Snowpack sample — Buffalo Mountain, Silverthorne, Colorado, USA (2/22/26, 2:02 PM MST)
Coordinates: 39.622, -106.113
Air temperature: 33 °F
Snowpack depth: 63 cm
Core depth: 50 cm
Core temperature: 28.4 °F
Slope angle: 11°, slope face: 116°
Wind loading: low
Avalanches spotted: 0
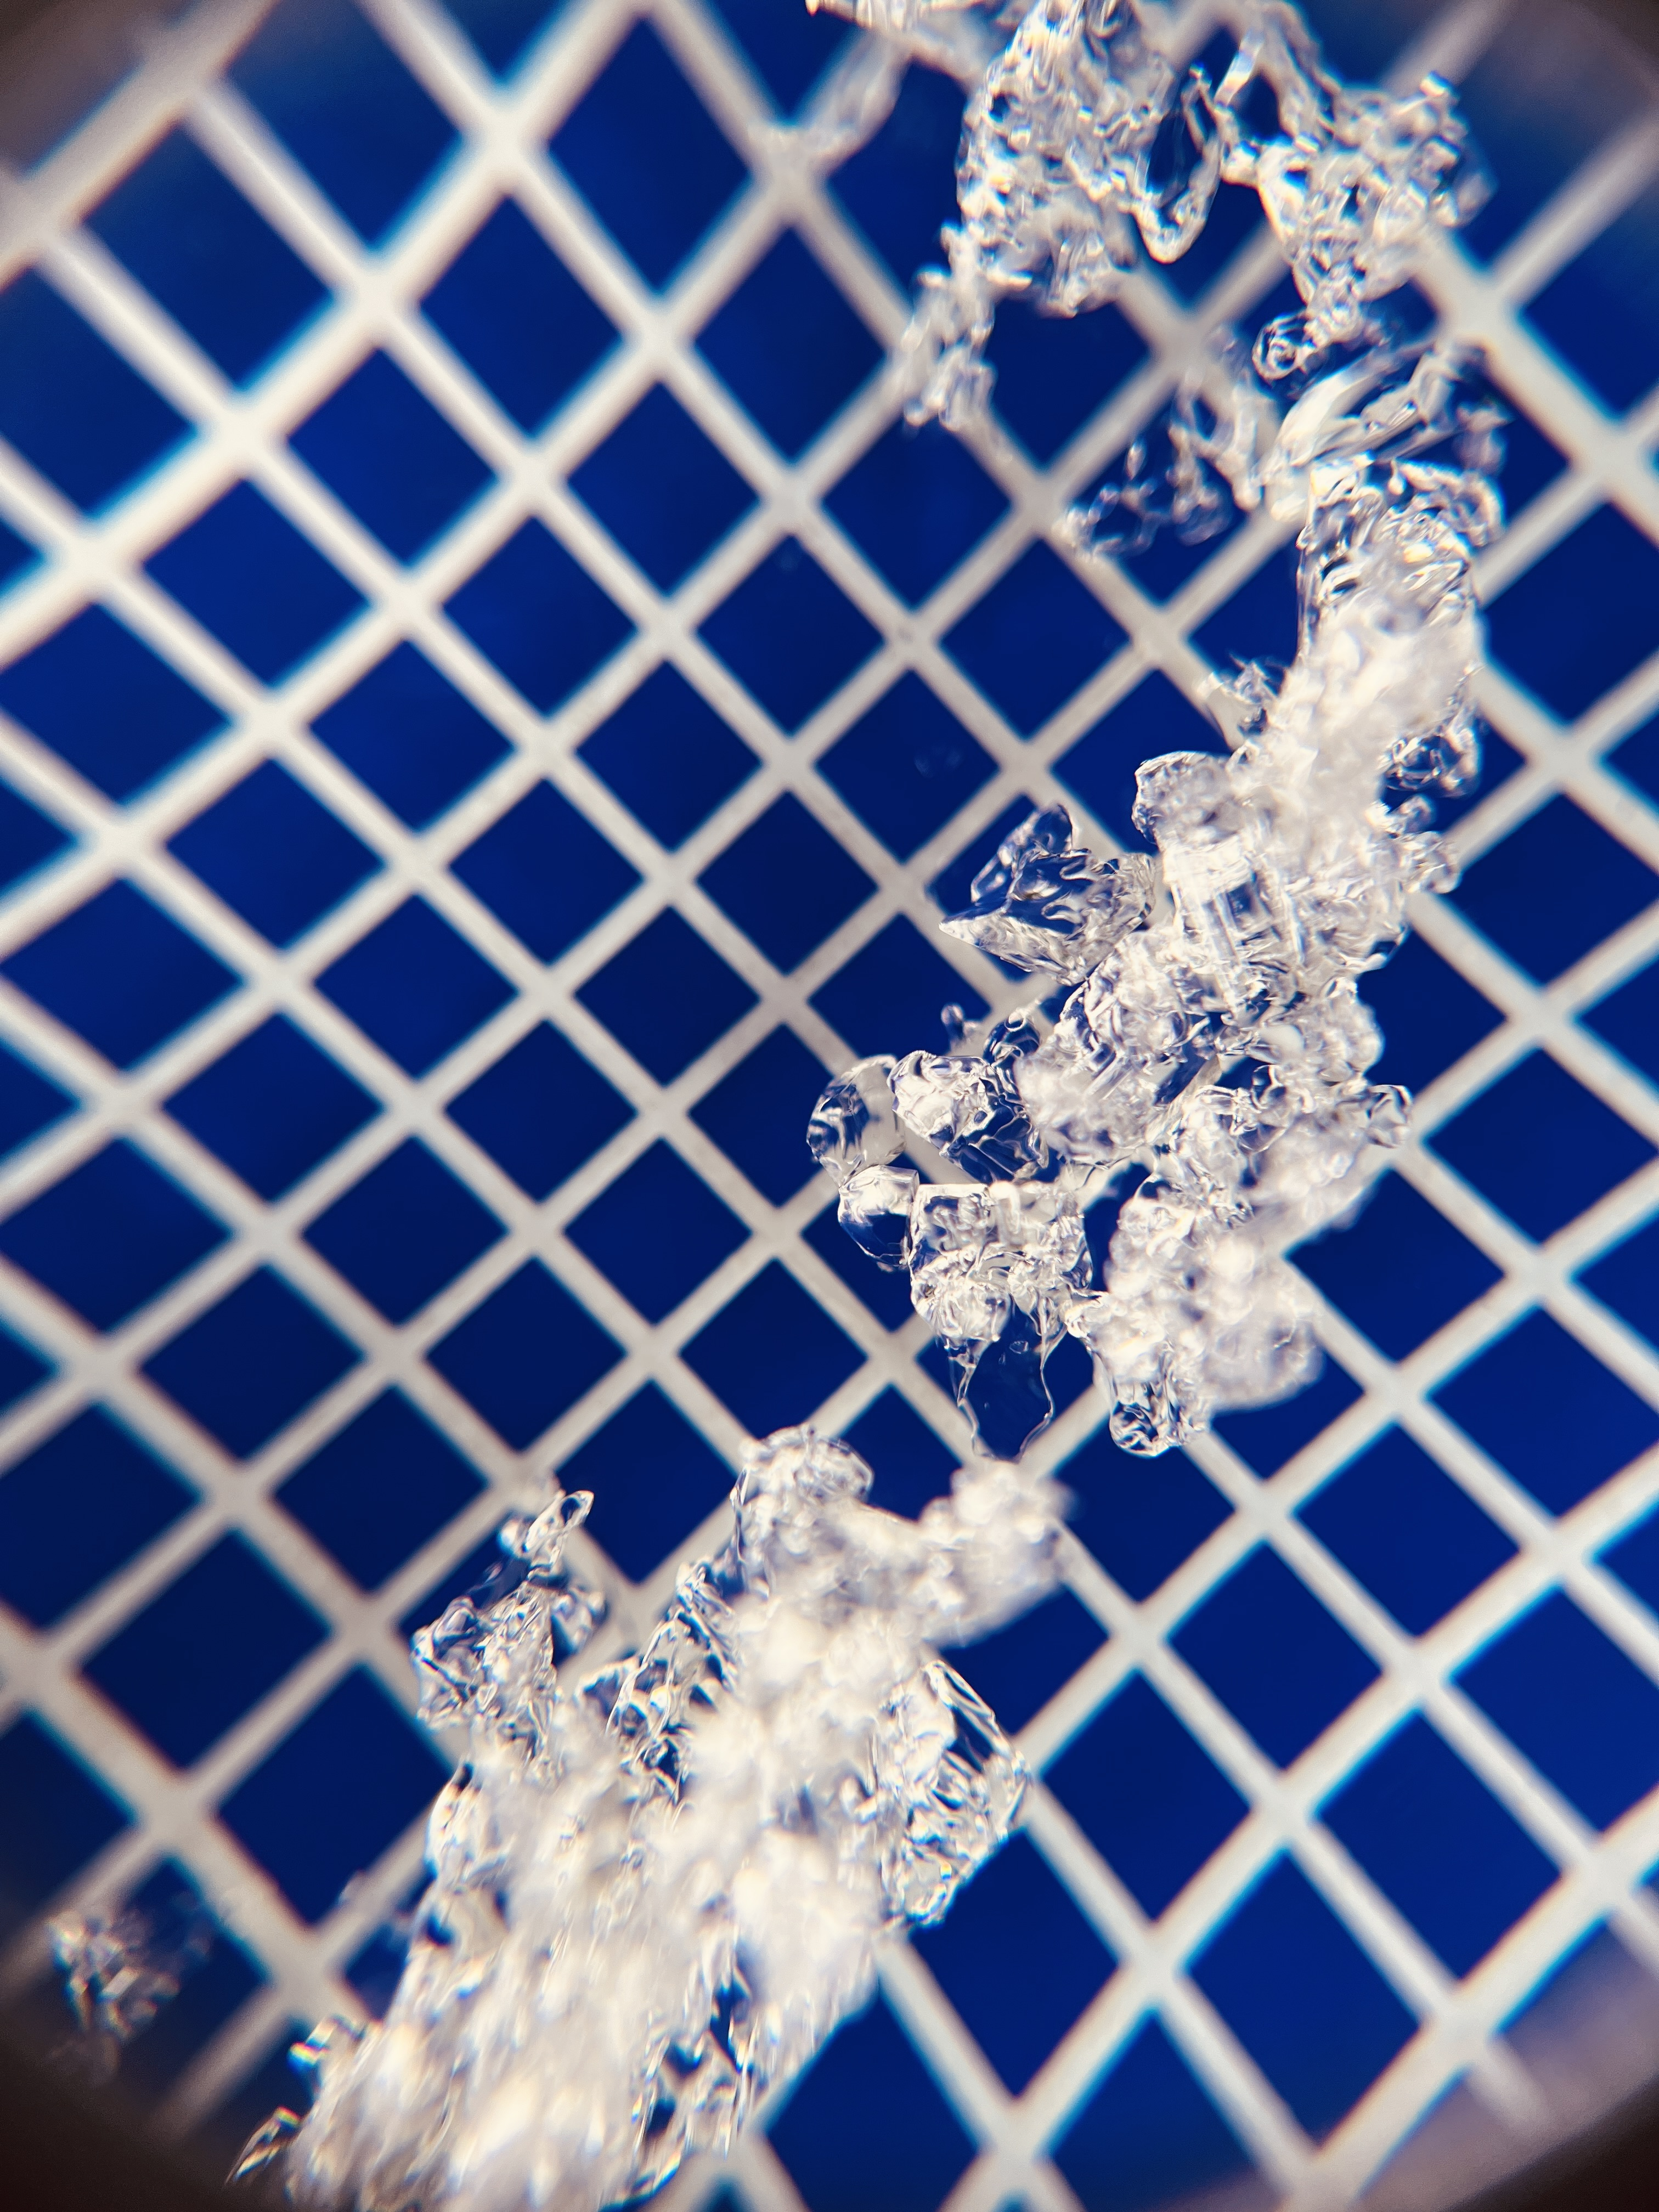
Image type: magnified_profile
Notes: In a firebreak similar to site 1, minimal wind loading with no spotted avalanches (not many faces in view though)